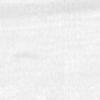
Label: no_change